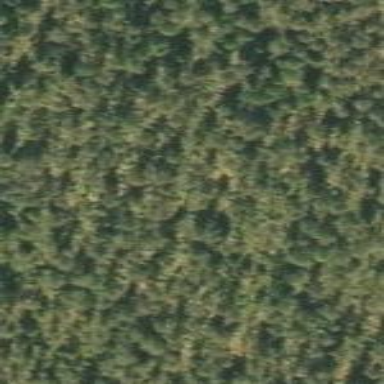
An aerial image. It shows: Woodland consisting mainly of needle-leaved trees.